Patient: sex M, age 52
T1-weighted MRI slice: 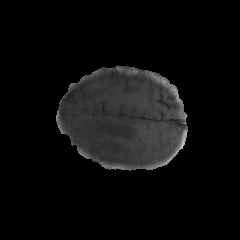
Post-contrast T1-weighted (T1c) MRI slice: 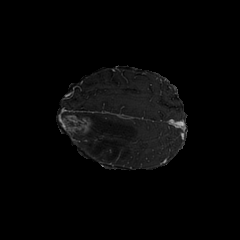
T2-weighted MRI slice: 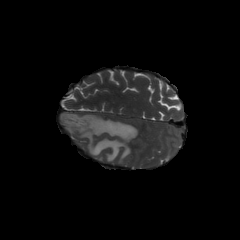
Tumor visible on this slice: yes
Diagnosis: Glioblastoma, IDH-wildtype
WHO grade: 4